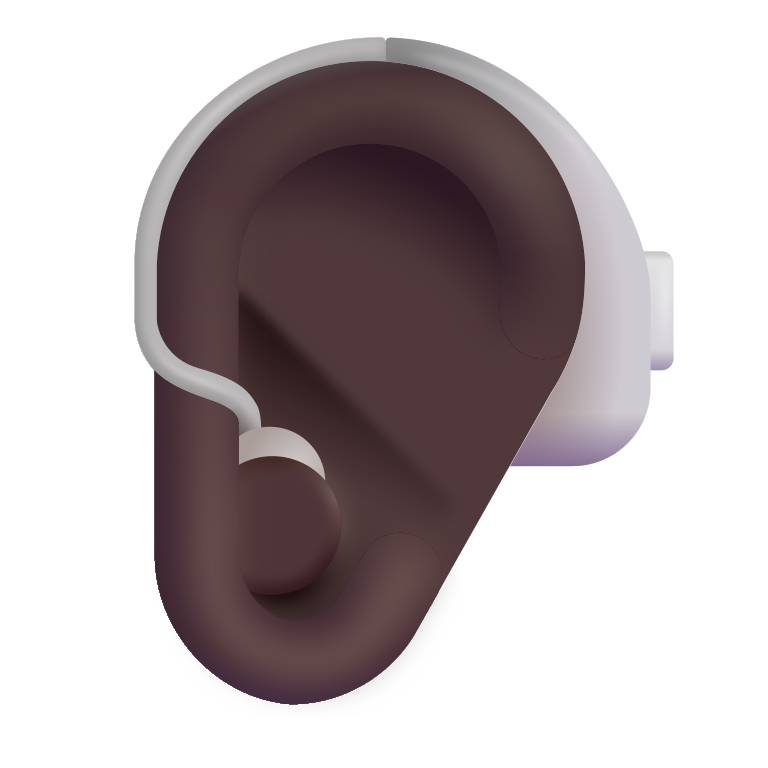
ear with hearing aid color dark